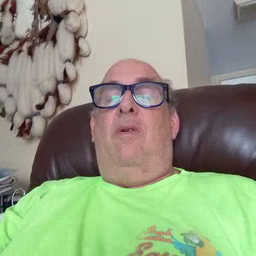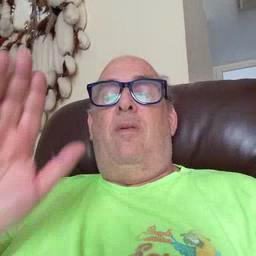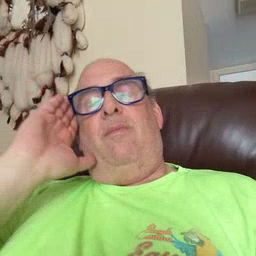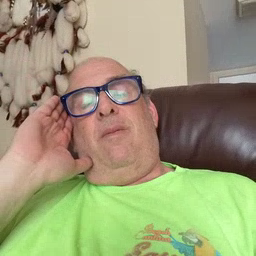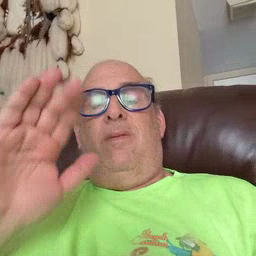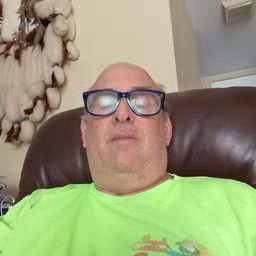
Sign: bed